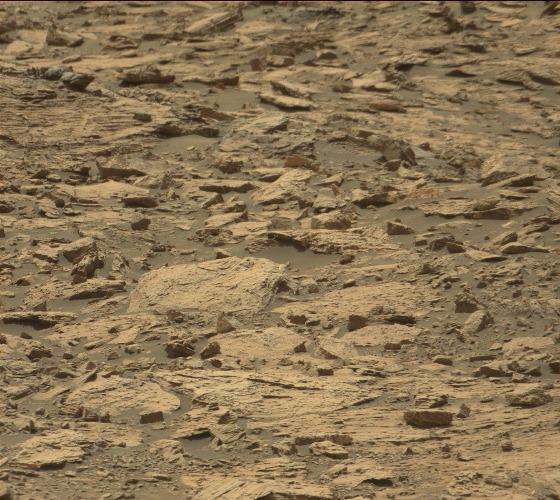
Terrain classes present: Bedrock, Gravel / Sand / Soil, Rock, Shadow